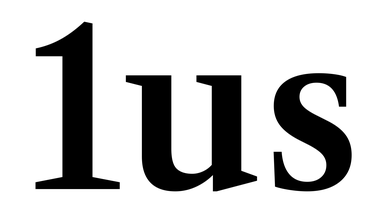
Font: LibreCaslonText_SemiBold